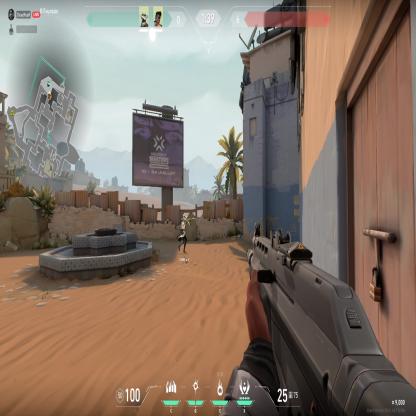
Label: teammate